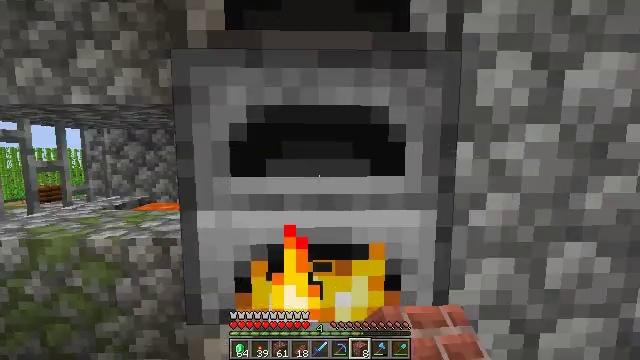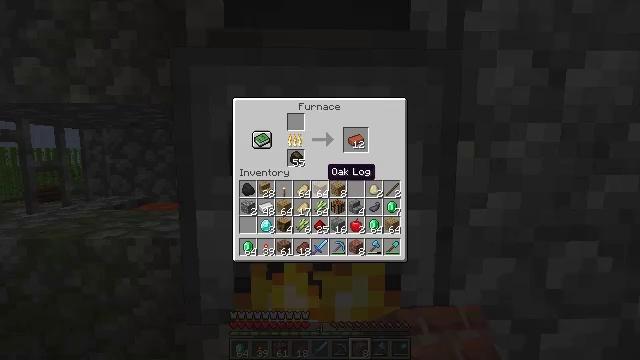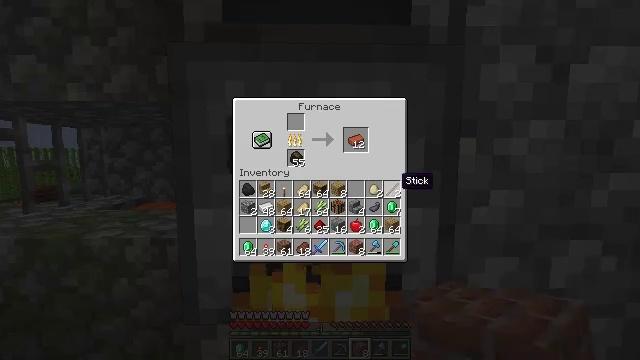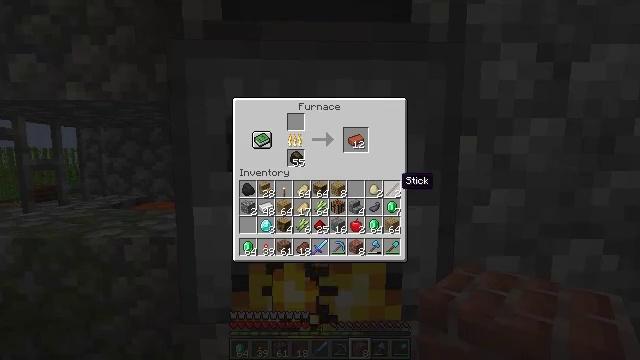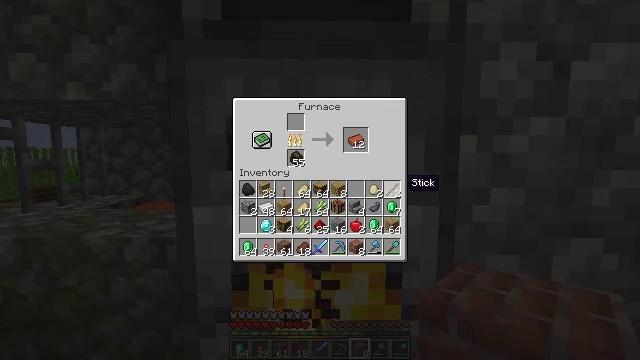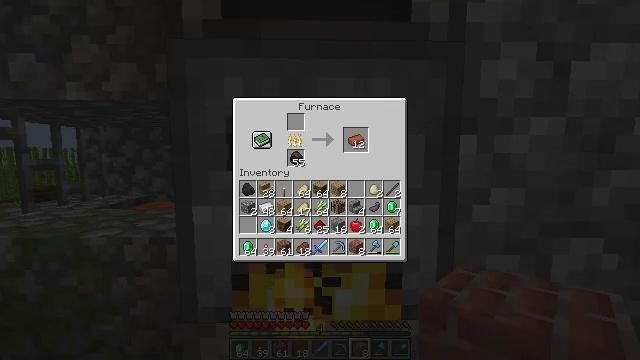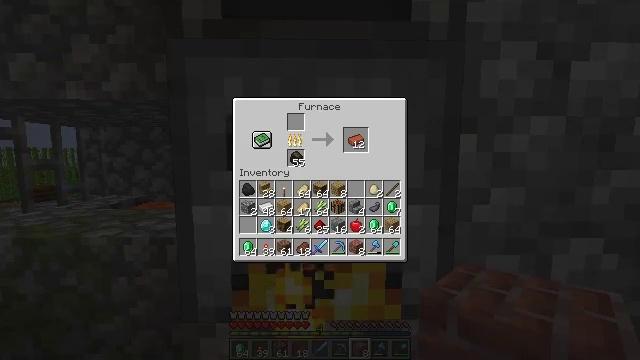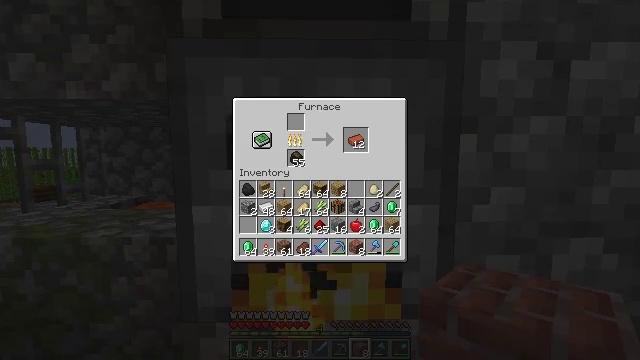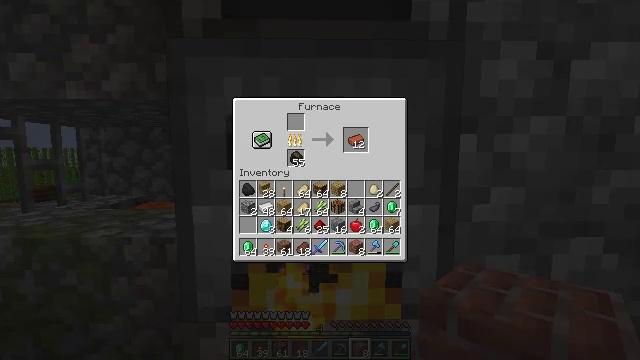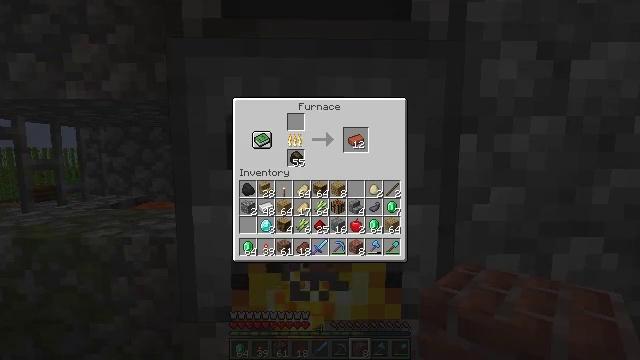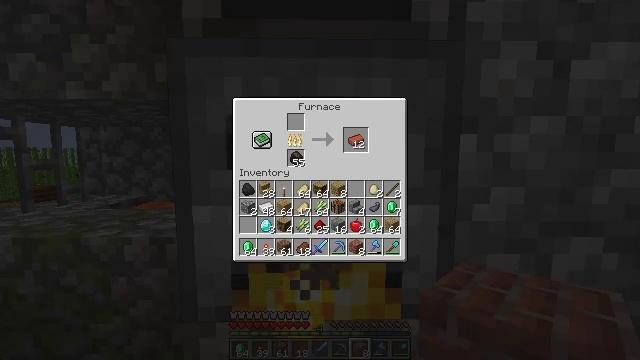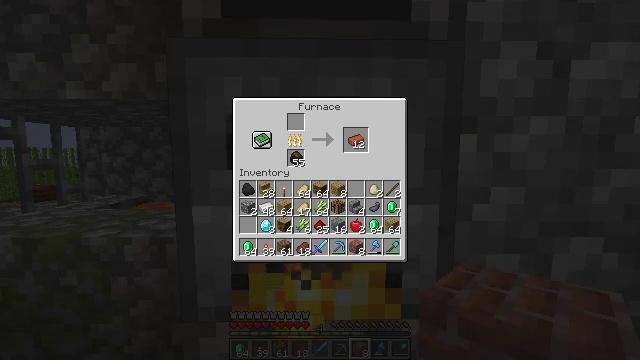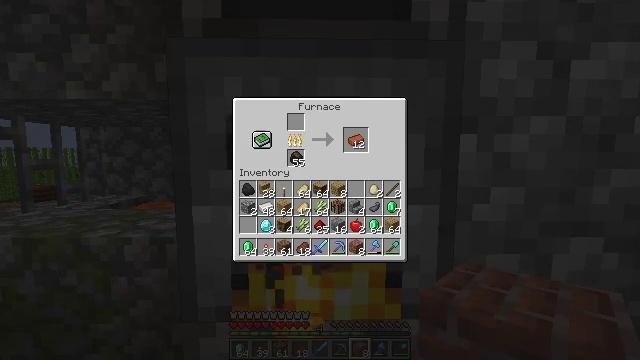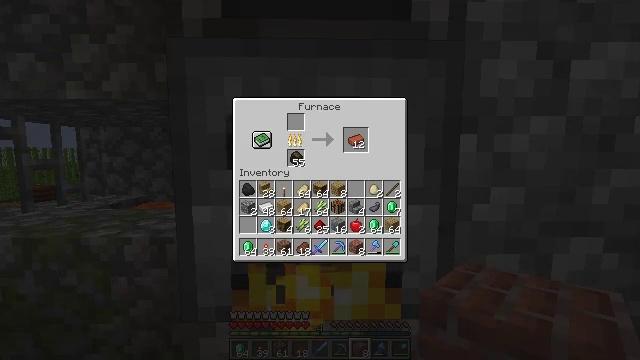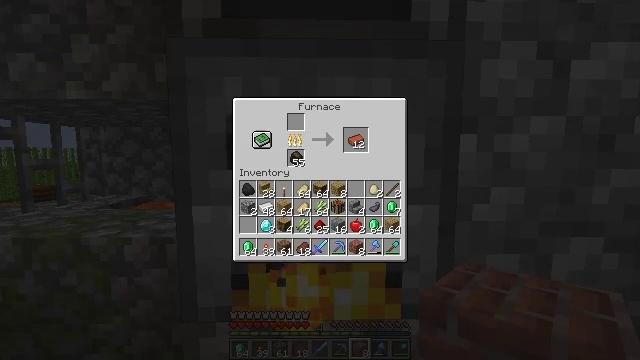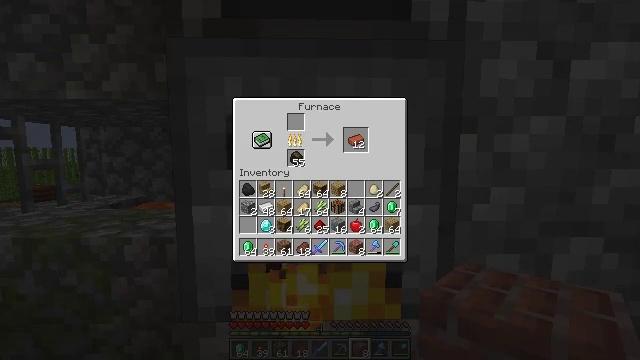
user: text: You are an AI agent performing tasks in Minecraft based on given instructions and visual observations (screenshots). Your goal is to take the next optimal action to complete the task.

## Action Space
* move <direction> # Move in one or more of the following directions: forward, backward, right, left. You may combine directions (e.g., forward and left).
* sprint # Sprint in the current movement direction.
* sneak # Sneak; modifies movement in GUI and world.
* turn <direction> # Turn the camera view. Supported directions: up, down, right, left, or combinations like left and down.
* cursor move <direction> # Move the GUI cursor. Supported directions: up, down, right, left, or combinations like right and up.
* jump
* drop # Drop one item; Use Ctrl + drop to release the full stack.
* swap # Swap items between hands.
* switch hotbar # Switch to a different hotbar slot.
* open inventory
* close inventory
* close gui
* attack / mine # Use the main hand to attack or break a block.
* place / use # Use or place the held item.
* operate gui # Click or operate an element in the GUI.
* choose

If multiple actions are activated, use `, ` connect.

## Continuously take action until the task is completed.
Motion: motion action
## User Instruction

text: craft item air
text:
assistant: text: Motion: open gui
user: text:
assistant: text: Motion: cursor move right and down
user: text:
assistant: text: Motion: no_op
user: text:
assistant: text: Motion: no_op
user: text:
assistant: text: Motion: cursor move right
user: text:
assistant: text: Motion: cursor move right
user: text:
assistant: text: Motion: cursor move right
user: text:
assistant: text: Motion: no_op
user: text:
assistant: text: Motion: cursor move up
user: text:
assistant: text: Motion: sneak, cursor move left and up
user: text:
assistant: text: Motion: sneak, cursor move left
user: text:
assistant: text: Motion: sneak, cursor move left
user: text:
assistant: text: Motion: sneak, cursor move left
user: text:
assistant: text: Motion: sneak
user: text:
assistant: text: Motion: sneak, cursor move left and up
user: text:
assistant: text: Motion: sneak, cursor move left and up
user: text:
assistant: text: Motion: sneak
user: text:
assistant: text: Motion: sneak
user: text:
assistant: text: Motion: sneak, operate gui
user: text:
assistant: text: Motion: sneak, operate gui
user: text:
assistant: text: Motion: sneak, operate gui
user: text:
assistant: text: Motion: sneak
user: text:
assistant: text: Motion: sneak
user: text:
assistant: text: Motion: sneak
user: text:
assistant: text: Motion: sneak